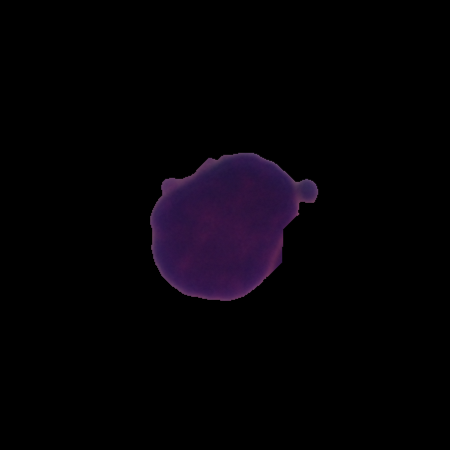
Label: healthy